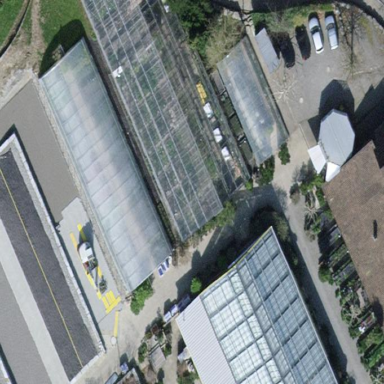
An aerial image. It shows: Greenhouse used for horticulture.